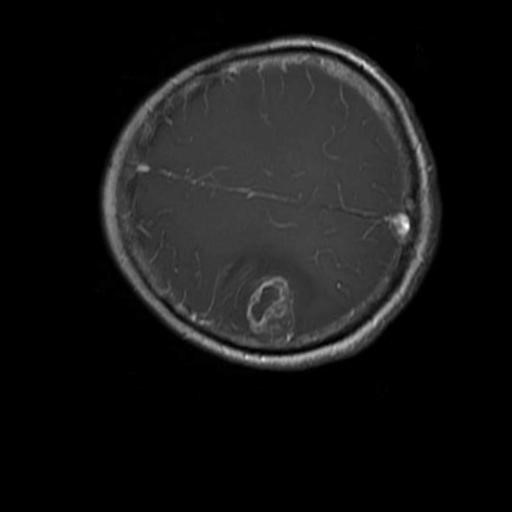
Label: brain_glioma